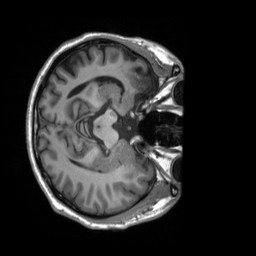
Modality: T1w
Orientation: axial
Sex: male
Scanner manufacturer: siemens
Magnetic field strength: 3 T
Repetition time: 2.3 s
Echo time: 0.00226 s